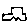
Label: car